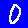
Digit: 0